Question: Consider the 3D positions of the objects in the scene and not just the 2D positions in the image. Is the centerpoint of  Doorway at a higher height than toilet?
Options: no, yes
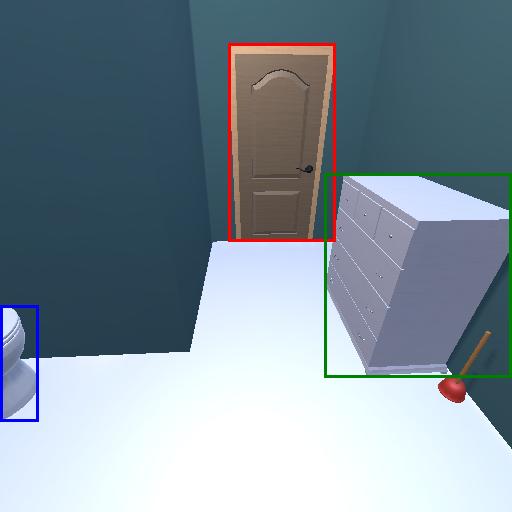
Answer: no